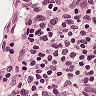
Metastatic tissue present: no